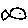
Label: fish